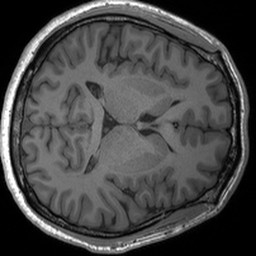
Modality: T1w
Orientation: axial
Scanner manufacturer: siemens
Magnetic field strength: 3 T
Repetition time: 1.54 s
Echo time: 0.00234 s